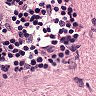
Metastatic tissue present: no